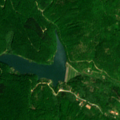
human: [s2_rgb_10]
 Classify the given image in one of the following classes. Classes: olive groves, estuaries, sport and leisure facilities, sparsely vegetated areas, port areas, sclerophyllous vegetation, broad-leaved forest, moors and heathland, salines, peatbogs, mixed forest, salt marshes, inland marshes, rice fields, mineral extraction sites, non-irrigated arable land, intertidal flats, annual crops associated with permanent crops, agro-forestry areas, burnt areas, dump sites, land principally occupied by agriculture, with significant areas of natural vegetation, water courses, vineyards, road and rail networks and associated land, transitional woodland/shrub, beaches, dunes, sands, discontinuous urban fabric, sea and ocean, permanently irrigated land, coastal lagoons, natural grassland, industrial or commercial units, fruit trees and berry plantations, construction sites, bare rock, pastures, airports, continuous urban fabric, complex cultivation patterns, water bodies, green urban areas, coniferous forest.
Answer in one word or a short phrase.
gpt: land principally occupied by agriculture, with significant areas of natural vegetation, broad-leaved forest, transitional woodland/shrub